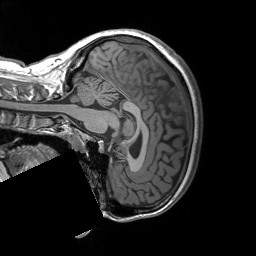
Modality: T1w
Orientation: sagittal
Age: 25
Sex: female
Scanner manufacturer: siemens
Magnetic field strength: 3 T
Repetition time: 1.9 s
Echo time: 0.00252 s